Question: I am Experiencing the following error with:
- Visual Studio 2013 Ultimate Update 1 (Same with Update 3)
- Windows 10 TP Build 9860
- Windows Store Apps Only (No error with a WPF Desktop Application).
Error Decription:
- UI XAML Designer doesn't work (see attached exception)
- Intellisense in the XAML file doesn't work (no suggestion showed up).
'''
System.Exception
Install failed. Please contact your software vendor.
Deployment Register operation with target volume C: on Package App.aa5630c6a.a99c1.a41a2.aaba0.ac20dd792d3d9_1.0.0.0_x86_NorthAmerica_8wekyb3d8bbwe from: (C:\Users\Diego\AppData\Local\Microsoft\VisualStudio\12.0\Designer\ShadowCache\hwvetbdr.ucs\pfhjajzj.4bs\AppXManifest.xml) failed with error 0x80070002. See http://go.microsoft.com/fwlink/?LinkId=235160 for help diagnosing app deployment issues.
at Microsoft.Expression.HostUtility.Platform.AppContainerProcessDomainFactory.CreateDesignerProcess(String applicationPath, String clientPort, Uri hostUri, IDictionary environmentVariables, Int32& processId, Object& processData)
at Microsoft.Expression.DesignHost.Isolation.Primitives.ProcessDomainFactory.ProcessIsolationDomain..ctor(ProcessDomainFactory factory, IIsolationBoundary boundary, AppDomainSetup appDomainInfo, FrameworkName targetFramework, String identifier, String baseDirectory)
at Microsoft.Expression.DesignHost.Isolation.Primitives.ProcessDomainFactory.CreateIsolationDomain(IIsolationBoundary boundary)
at Microsoft.Expression.HostUtility.Platform.AppContainerProcessDomainFactory.CreateIsolationDomain(IIsolationBoundary boundary)
at Microsoft.Expression.DesignHost.Isolation.Primitives.IsolationBoundary.Initialize()
at Microsoft.Expression.DesignHost.Isolation.Primitives.IsolationBoundary.CreateInstance<URL>
at Microsoft.Expression.DesignHost.Isolation.IsolatedObjectFactory.Initialize()
at Microsoft.VisualStudio.ExpressionHost.Services.VSIsolationService.CreateObjectFactory(IIsolationTarget isolationTarget, IObjectCatalog catalog)
at Microsoft.Expression.DesignHost.Isolation.IsolationService.CreateLease(IIsolationTarget isolationTarget)
at Microsoft.Expression.DesignHost.Isolation.IsolationService.CreateLease(IIsolationTarget isolationTarget)
at Microsoft.Expression.DesignHost.IsolatedDesignerService.CreateLease(IIsolationTarget isolationTarget, CancellationToken cancelToken, DesignerServiceEntry& entry)
at Microsoft.Expression.DesignHost.IsolatedDesignerService.IsolatedDesignerView.CreateDesignerViewInfo(CancellationToken cancelToken)
at Microsoft.Expression.DesignHost.Isolation.IsolatedTaskScheduler.InvokeWithCulture<URL>
at Microsoft.Expression.DesignHost.Isolation.IsolatedTaskScheduler.<>c__DisplayClassa'1.<StartTask>b__6()
at System.Threading.Tasks.Task'1.InnerInvoke()
at System.Threading.Tasks.Task.Execute()
'''

Uninstalling and re-installing didn't fix it.
Has anyone experienced it ?
Edit:
Also property tab is blank for every XAML Control
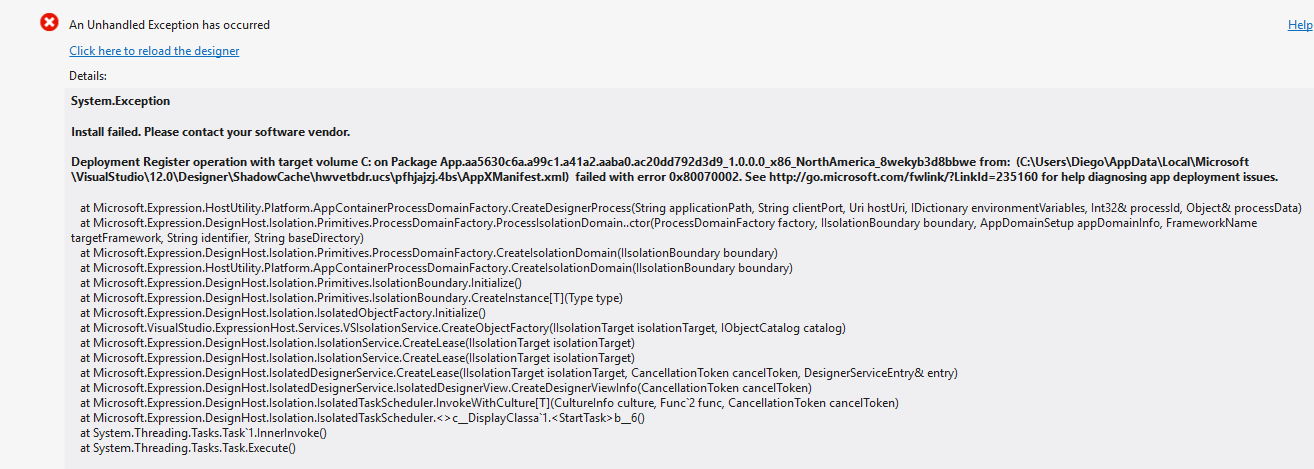
Answer: Windows 10 is currently a technical preview and is not meant for you to develop up on, you need o wait for the Windows 10 Developer Preview so that you can start coding on Windows 10 (which will probably come out near the BUILD 2015 event in my opinion).
As they say here: <URL>
"Windows 10 Technical Preview for Enterprise is an early look at some of the features and functionality in store for Windows 10, the next version of the Windows client operating system. This page offers resources to help you explore Technical Preview for Enterprise, assess the compatibility of your applications, and test the new in-place upgrade process."
From what i understand from this, it is mainly for you to test your apps and company apps on the OS to see if your company will be able to migrate on this or not and not for your to start coding.
Good Luck!
EDIT:
Went you look at the TechNet forum: <URL>
you can see that they are mainly looking a bugs with the OS and not about how to develop apps.